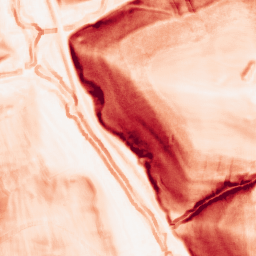
Category: morphological
Decomposition family: morphological_gradient
Decomposition parameters: size: 5
shape: square
Upsampling method: fft_zeropad
Upsampling parameters: scale: 2
Upsampling scale: 2